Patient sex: M
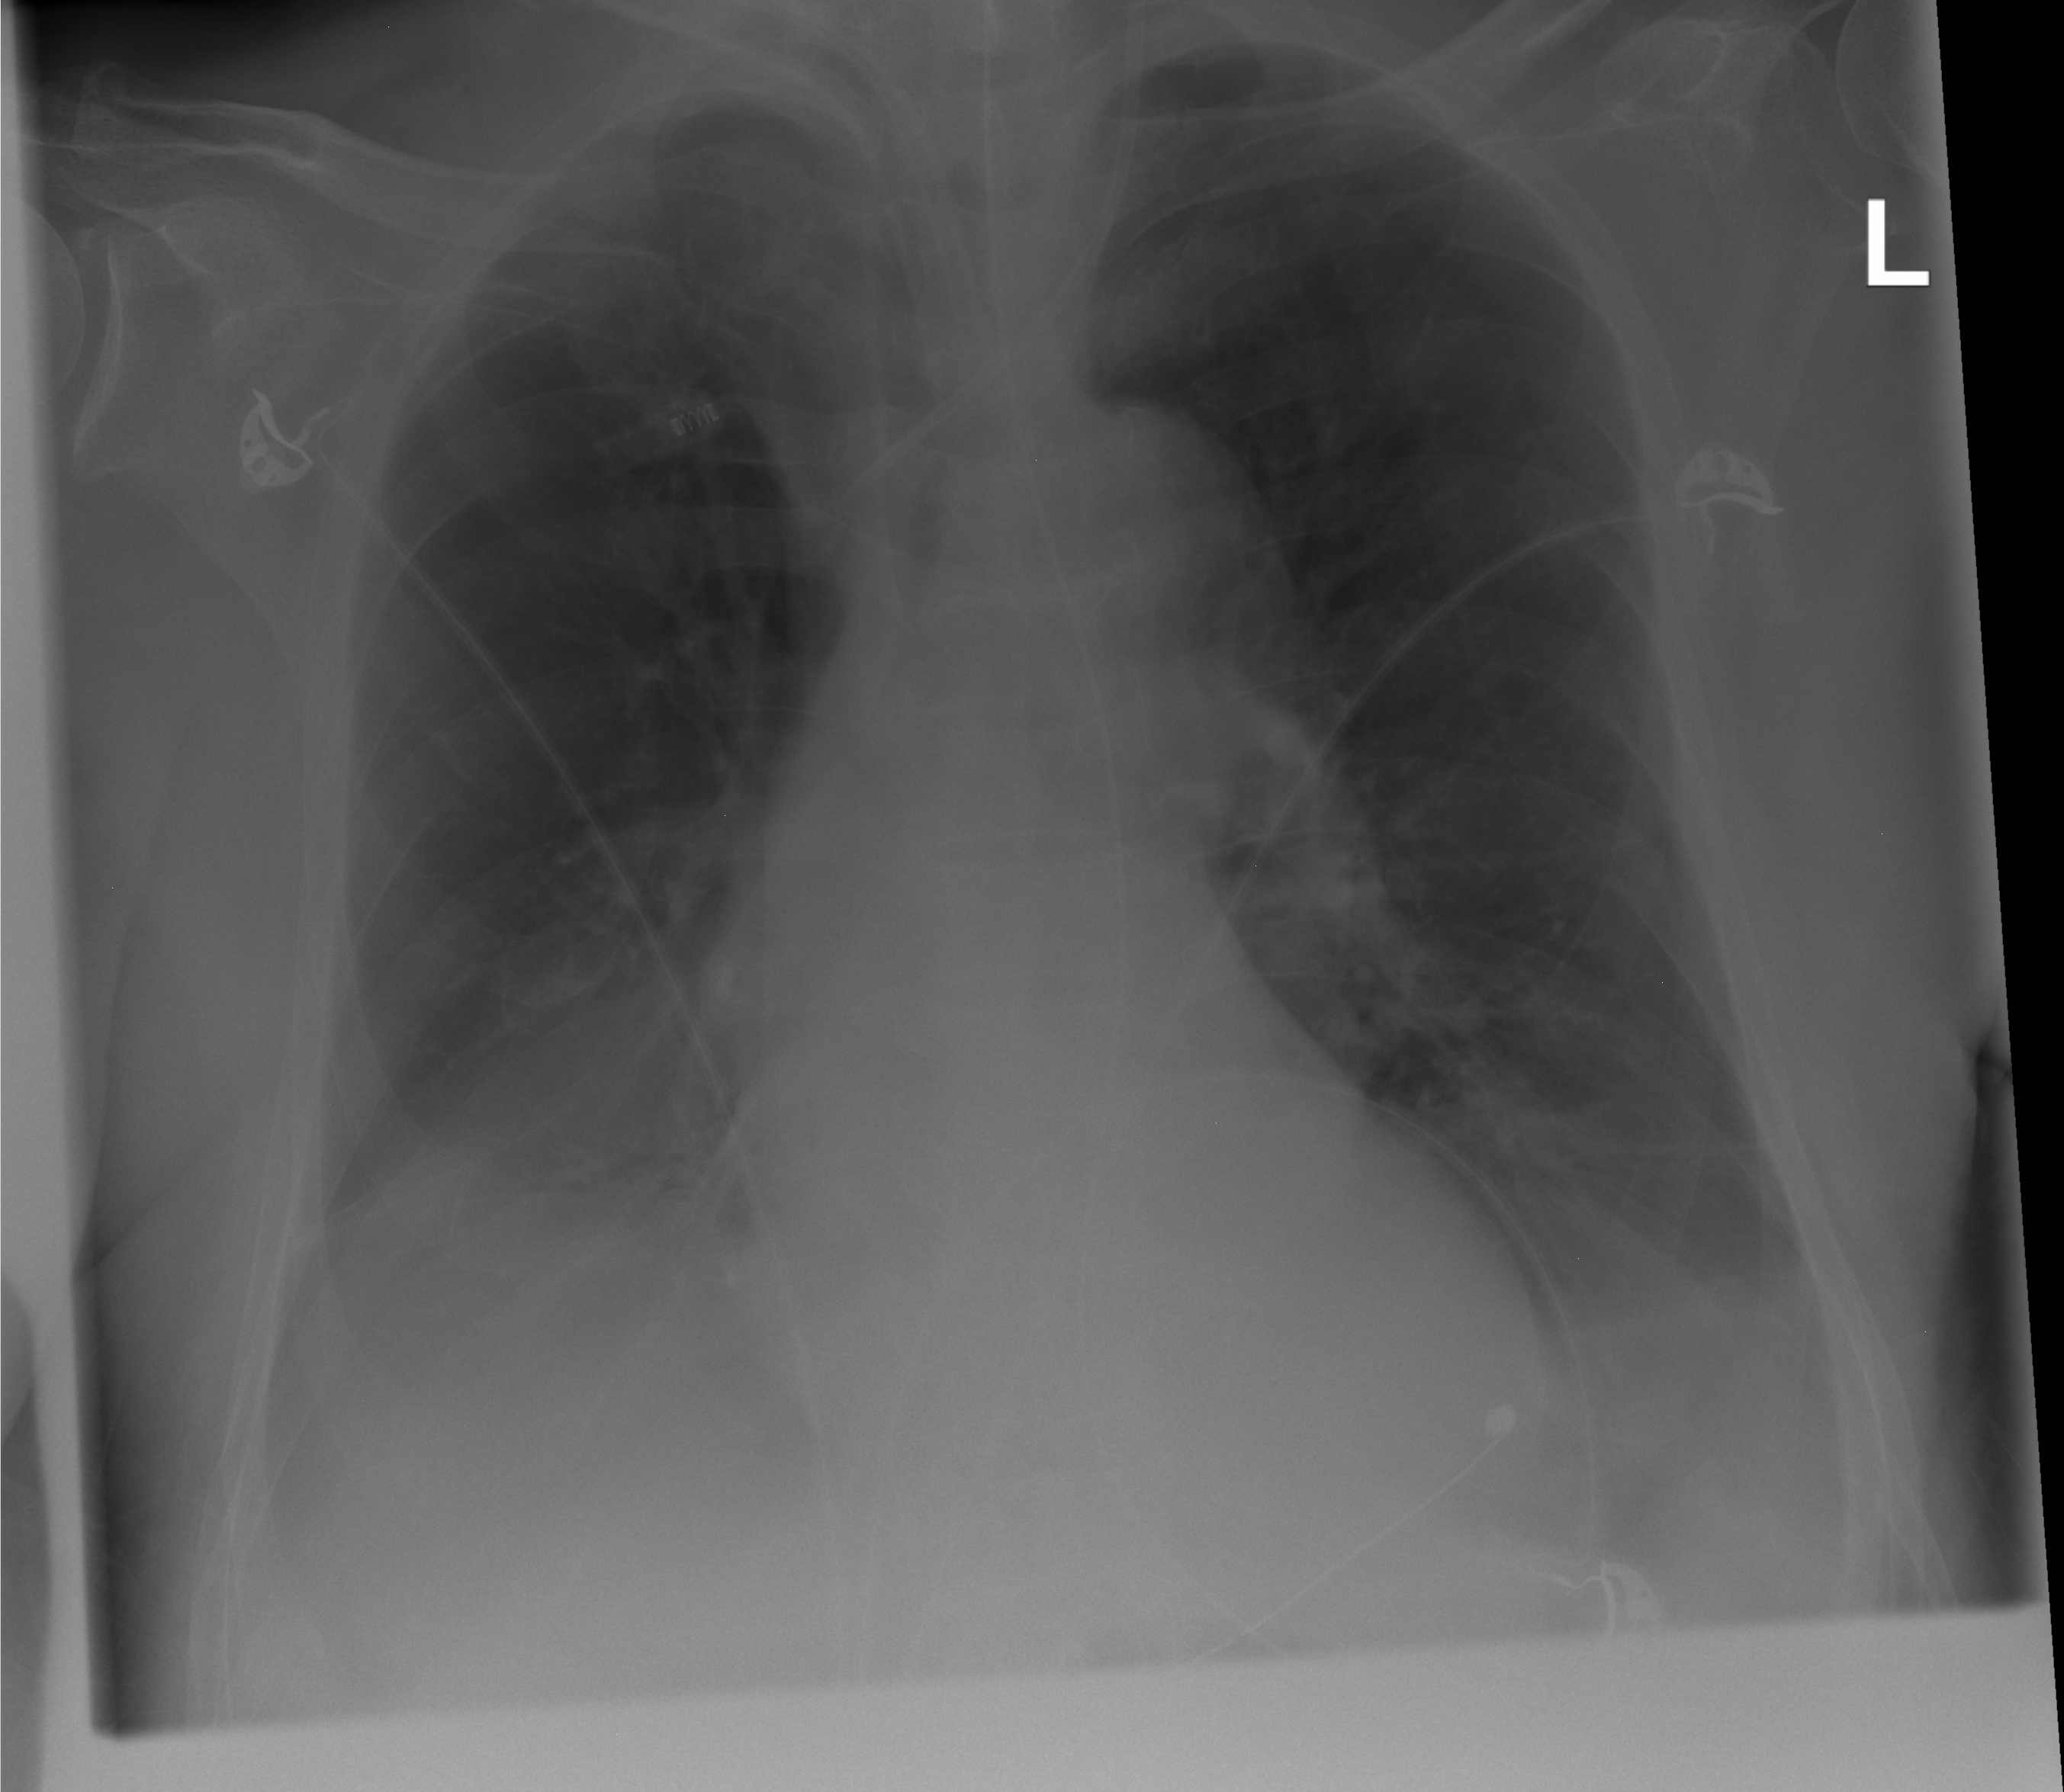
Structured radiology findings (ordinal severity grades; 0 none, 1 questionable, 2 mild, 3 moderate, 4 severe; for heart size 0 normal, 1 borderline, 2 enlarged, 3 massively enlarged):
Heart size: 0
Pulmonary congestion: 0
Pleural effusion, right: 2
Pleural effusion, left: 2
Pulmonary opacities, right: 0
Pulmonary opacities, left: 0
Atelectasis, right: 2
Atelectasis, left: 2